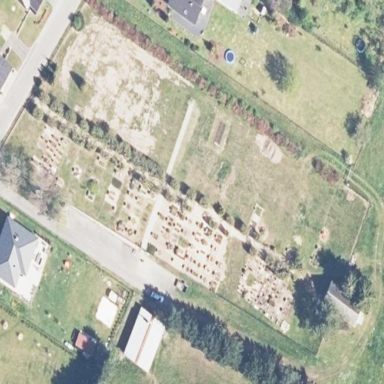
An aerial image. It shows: Cemetery.